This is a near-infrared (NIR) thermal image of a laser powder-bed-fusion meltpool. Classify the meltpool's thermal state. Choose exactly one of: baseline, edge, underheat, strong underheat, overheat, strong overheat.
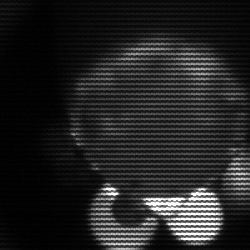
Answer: edge